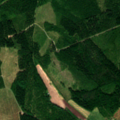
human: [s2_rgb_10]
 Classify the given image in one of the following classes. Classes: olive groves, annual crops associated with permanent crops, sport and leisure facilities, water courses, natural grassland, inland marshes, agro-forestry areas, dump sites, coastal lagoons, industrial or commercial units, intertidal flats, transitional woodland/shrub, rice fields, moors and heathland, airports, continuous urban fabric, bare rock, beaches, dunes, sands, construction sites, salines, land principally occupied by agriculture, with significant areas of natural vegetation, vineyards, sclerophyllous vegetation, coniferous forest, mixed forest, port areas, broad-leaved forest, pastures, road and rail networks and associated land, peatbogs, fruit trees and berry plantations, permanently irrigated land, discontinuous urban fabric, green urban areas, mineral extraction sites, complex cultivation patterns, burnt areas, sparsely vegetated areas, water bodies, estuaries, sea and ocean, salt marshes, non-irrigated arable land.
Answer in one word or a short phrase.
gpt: coniferous forest, mixed forest, transitional woodland/shrub